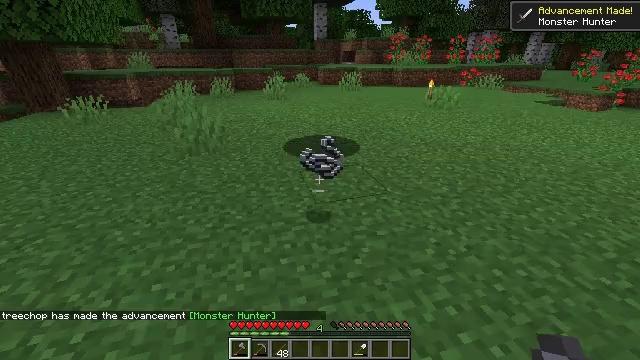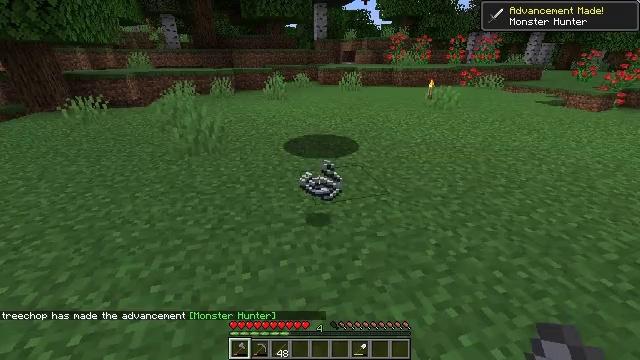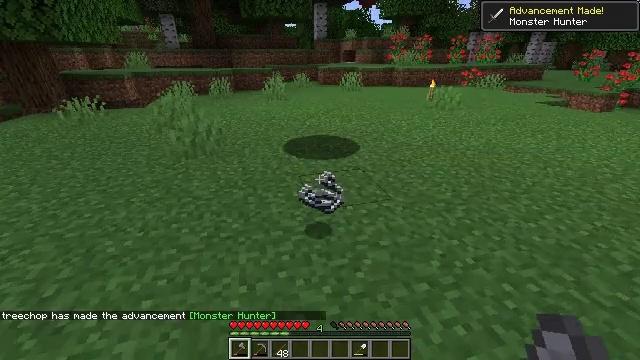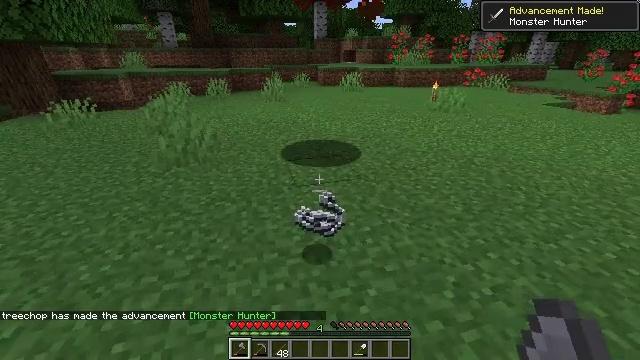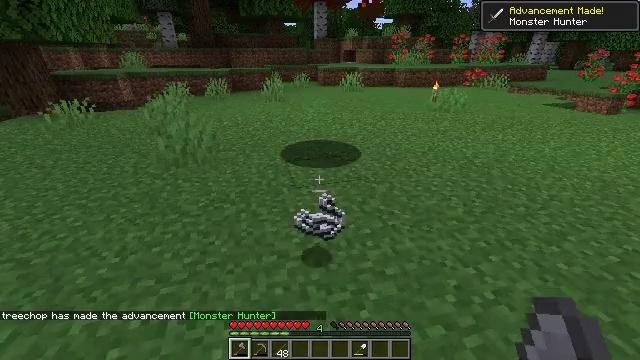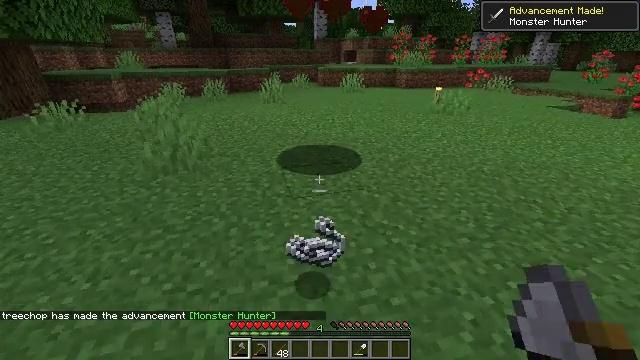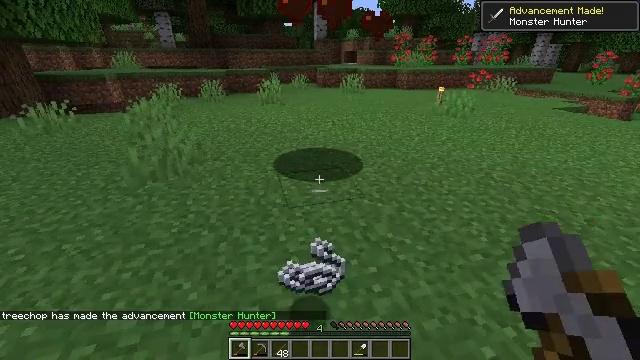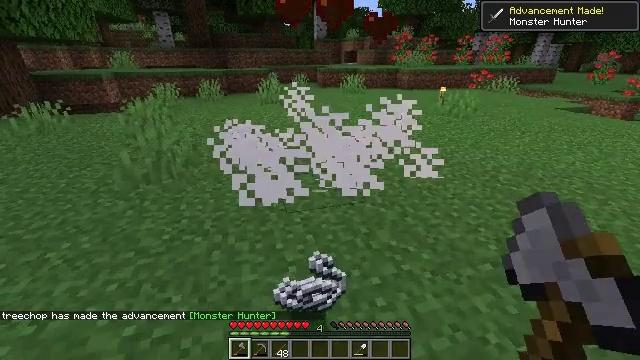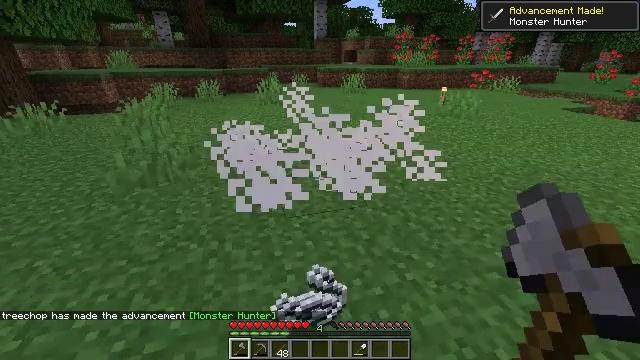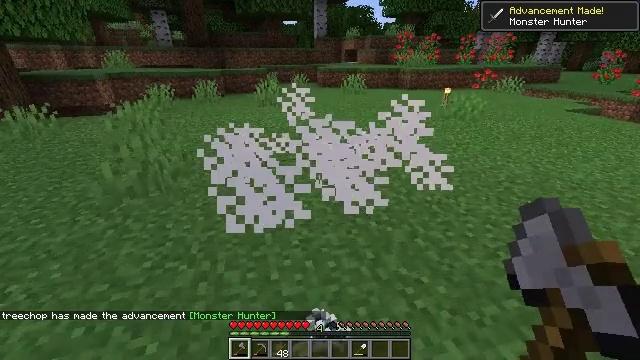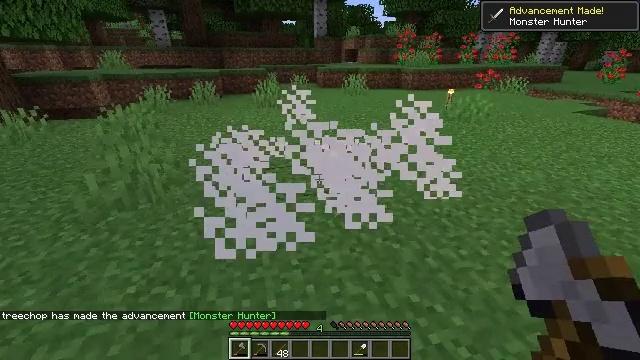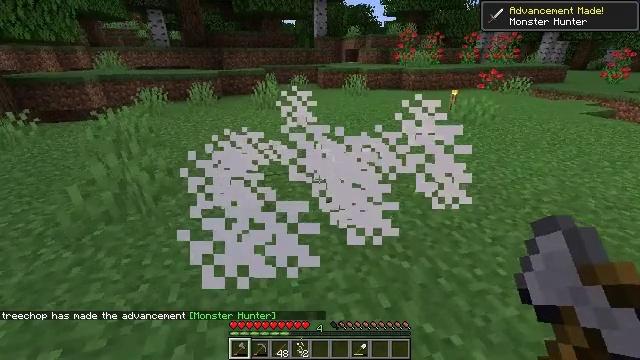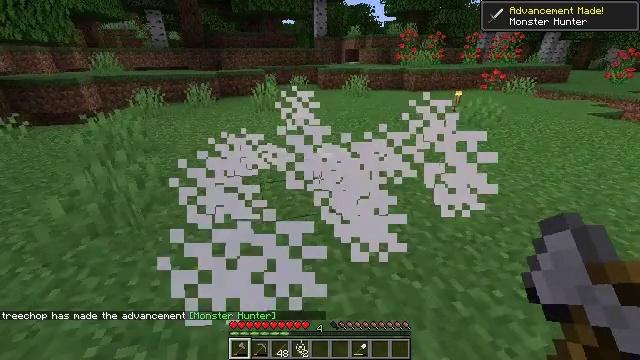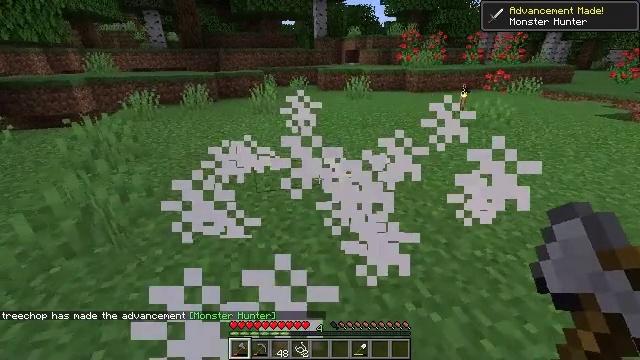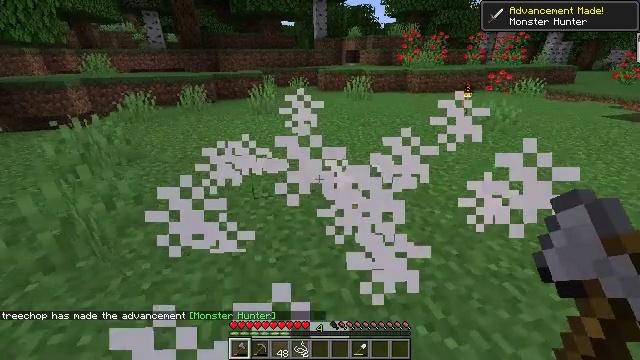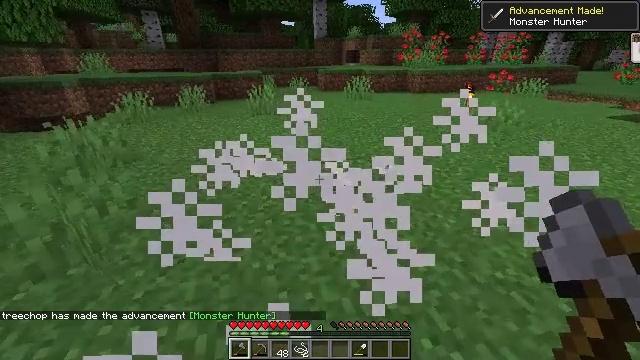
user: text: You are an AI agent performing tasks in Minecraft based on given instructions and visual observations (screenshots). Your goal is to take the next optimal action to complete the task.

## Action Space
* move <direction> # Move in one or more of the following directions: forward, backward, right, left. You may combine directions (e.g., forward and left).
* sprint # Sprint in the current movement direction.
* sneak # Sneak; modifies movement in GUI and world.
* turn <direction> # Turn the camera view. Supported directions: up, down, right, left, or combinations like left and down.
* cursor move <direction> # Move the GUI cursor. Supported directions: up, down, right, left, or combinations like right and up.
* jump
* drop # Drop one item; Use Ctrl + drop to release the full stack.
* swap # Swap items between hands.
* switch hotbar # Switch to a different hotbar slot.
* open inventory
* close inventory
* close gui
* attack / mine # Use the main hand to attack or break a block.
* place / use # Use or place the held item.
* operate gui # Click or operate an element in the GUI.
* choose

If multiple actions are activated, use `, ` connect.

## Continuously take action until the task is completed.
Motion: motion action
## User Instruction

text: Place planks and string in the crafting grid to make a loom.
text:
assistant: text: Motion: move forward
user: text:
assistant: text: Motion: move forward
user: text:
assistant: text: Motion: move forward
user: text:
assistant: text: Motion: move forward
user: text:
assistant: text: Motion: move forward
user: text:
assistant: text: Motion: move forward
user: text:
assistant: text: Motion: move forward
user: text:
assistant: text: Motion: move forward
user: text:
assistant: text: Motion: move forward
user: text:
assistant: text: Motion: move forward
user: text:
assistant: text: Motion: move forward
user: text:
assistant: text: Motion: move forward
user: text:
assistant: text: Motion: move forward
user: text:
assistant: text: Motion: move forward
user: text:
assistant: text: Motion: no_op
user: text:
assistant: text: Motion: no_op
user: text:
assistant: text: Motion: turn right
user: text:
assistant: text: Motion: turn right and down
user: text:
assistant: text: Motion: turn right and down
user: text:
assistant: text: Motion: turn right
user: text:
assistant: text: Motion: move forward, turn right and up
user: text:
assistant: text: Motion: move forward
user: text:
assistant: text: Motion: no_op
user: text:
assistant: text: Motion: move forward
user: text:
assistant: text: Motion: move forward, turn right and up
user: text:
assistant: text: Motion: move forward, turn right and up
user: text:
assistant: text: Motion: move forward, turn right and up
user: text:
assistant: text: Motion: move forward, turn right and up
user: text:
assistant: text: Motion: move forward
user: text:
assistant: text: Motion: move forward